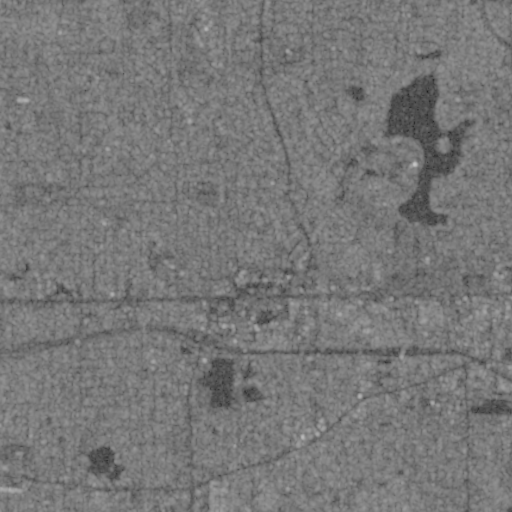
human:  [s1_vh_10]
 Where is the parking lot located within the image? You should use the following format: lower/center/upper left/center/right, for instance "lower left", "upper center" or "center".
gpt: The parking lot is located in the upper right of the image.
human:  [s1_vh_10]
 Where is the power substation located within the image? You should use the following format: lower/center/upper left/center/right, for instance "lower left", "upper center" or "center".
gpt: The power substation is located in the center right of the image.
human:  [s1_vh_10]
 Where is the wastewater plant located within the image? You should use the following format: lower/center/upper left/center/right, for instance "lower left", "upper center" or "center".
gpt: The wastewater plant is located in the upper center of the image.
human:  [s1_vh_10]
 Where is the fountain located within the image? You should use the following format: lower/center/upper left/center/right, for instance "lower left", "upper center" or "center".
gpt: The fountain is located in the center right of the image.
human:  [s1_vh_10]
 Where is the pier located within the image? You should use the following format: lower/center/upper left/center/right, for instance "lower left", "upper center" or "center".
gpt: The pier is located in the center right of the image.
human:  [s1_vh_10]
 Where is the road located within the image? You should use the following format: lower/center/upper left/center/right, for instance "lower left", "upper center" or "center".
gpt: There is no road in the image.

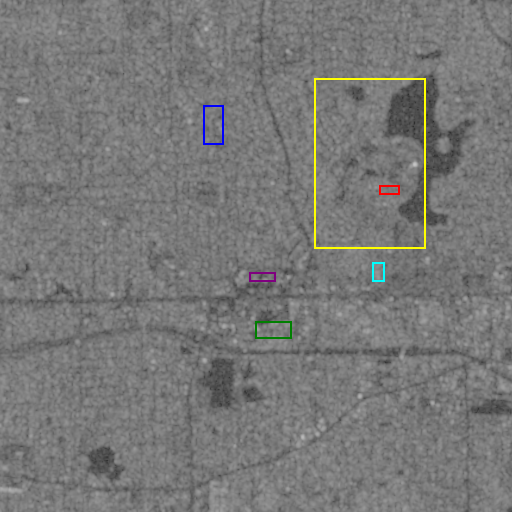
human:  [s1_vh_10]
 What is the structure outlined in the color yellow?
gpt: The structure outlined in yellow is a park.
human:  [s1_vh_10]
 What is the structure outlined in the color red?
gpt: The structure outlined in red is a parking lot.
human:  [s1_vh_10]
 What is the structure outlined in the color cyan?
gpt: The structure outlined in cyan is a power substation.
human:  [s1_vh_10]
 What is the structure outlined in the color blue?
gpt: The structure outlined in blue is a wastewater plant.
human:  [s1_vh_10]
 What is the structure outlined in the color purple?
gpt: The structure outlined in purple is a building.
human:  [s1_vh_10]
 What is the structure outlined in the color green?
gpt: The structure outlined in green is a building.
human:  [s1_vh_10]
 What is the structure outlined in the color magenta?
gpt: There is no magenta outline.